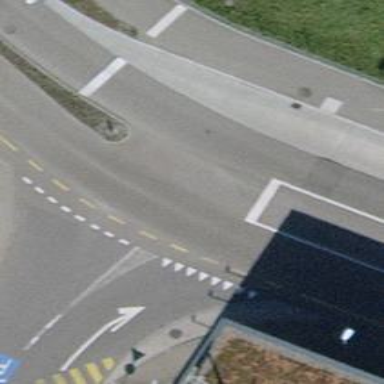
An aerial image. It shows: Tertiary road with asphalt surface. There is separate sidewalk and designated cycle lane on the left side.